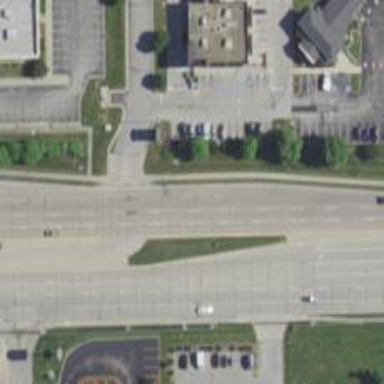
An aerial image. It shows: Unmarked crossing on the road.